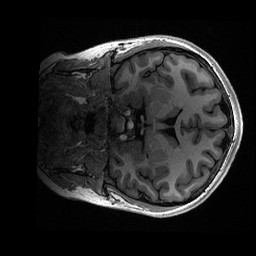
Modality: T1w
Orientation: coronal
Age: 21
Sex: female
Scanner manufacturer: ge
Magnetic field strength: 3 T
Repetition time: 0.006952 s
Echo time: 0.00292 s